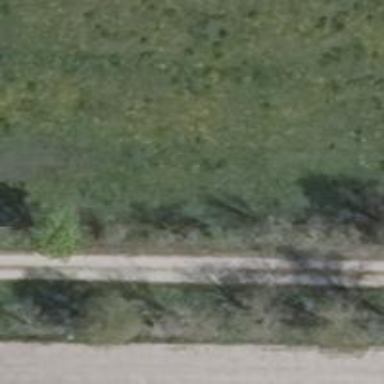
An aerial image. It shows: Row of trees in natural setting.